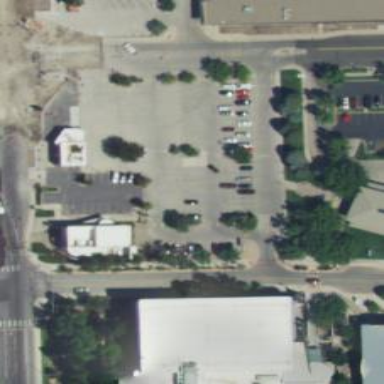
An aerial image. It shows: Parking space.